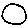
Label: moon